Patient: sex M, age 31
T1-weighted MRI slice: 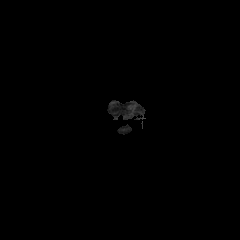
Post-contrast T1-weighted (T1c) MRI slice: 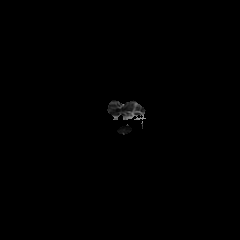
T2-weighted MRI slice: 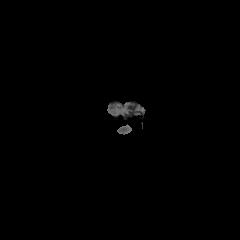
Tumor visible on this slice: no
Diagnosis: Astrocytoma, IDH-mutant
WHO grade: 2